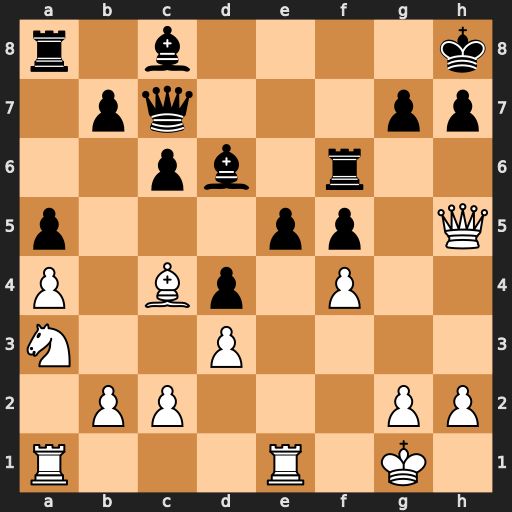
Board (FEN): r1b4k/1pq3pp/2pb1r2/p3pp1Q/P1Bp1P2/N2P4/1PP3PP/R3R1K1
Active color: w
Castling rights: -
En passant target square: -
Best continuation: fxe5 Rf8 exd6